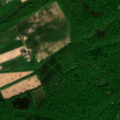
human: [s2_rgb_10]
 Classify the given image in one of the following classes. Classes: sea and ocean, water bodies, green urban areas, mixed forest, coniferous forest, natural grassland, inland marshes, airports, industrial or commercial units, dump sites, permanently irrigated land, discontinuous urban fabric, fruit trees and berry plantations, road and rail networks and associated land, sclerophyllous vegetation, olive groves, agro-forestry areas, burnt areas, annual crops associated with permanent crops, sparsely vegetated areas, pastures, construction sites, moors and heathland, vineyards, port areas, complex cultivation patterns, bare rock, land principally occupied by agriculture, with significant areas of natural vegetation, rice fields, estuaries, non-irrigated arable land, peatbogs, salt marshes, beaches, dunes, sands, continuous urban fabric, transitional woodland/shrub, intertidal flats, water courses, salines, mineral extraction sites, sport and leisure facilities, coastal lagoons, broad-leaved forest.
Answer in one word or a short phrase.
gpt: pastures, broad-leaved forest